Interaction volume radius: 5 \u00c5
Interaction volume height: 15 \u00c5
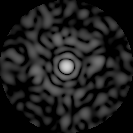
Disorder parameter: 0.8234